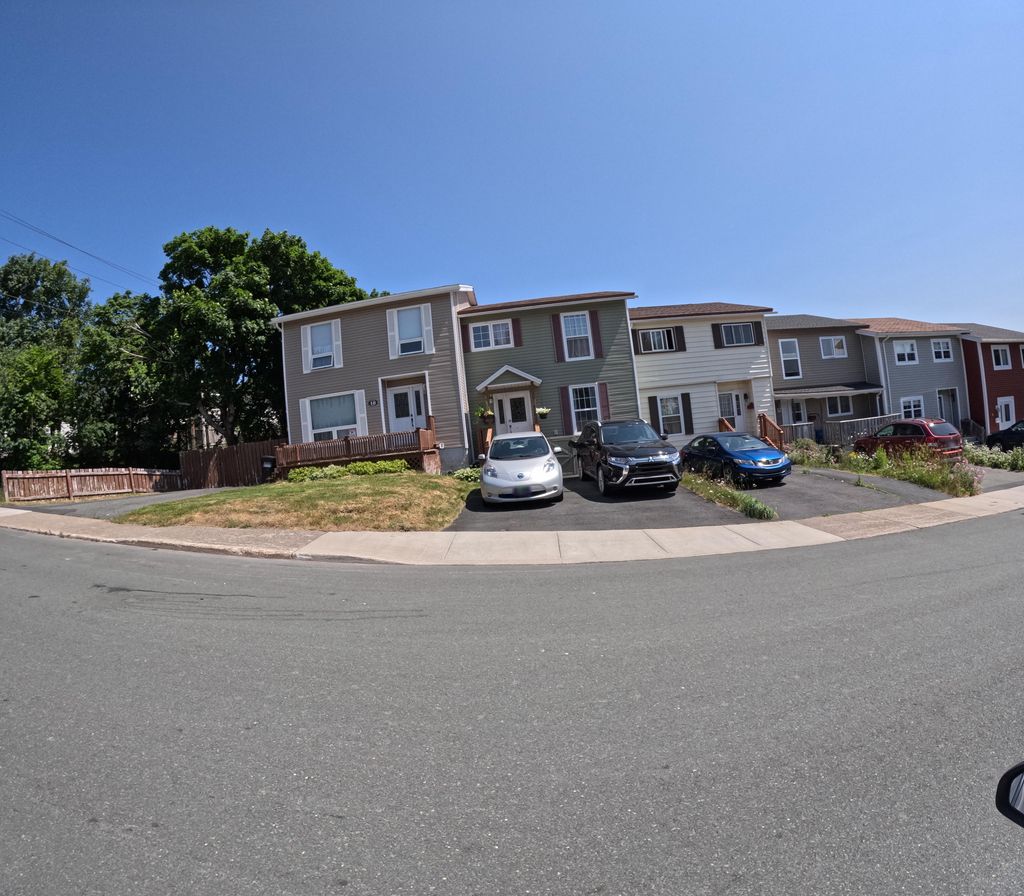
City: st_johns